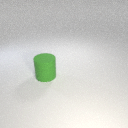
large green rubber cylinder